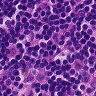
Metastatic tissue present: no